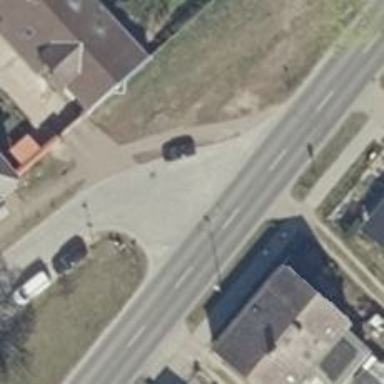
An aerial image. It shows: Road with "give way" sign.